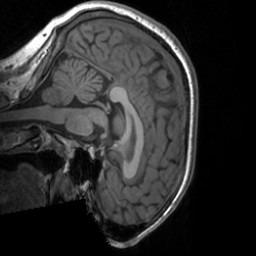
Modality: T1w
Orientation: sagittal
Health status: healthy
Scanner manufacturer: siemens
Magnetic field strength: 3 T
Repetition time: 1.9 s
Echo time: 0.00226 s